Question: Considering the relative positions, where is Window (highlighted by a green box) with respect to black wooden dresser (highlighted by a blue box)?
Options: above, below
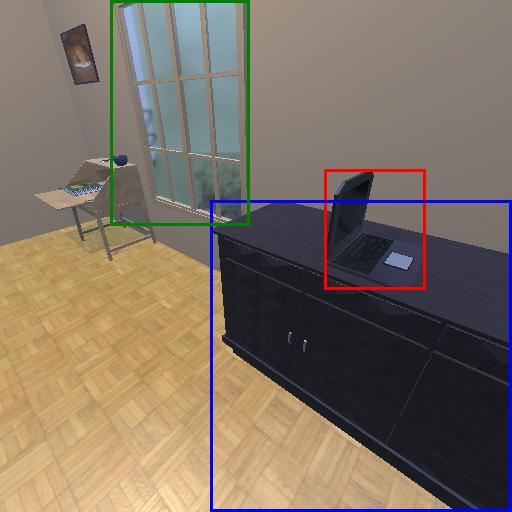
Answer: above